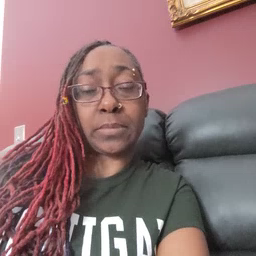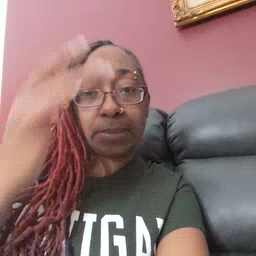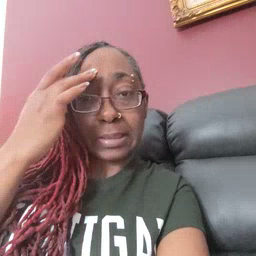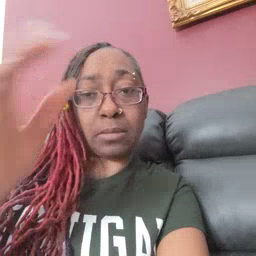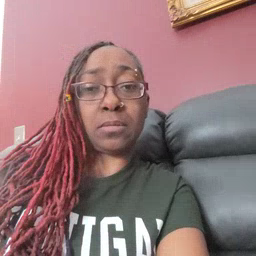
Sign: sick